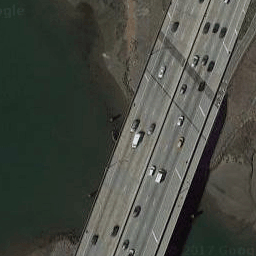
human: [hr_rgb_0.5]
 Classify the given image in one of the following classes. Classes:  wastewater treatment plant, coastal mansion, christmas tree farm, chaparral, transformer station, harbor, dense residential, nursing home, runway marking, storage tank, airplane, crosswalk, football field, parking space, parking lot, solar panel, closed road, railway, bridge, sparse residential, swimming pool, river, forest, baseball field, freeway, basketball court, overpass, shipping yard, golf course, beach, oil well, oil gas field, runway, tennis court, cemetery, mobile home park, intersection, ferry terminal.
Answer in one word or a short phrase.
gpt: bridge